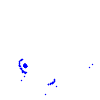
Particle: kaon